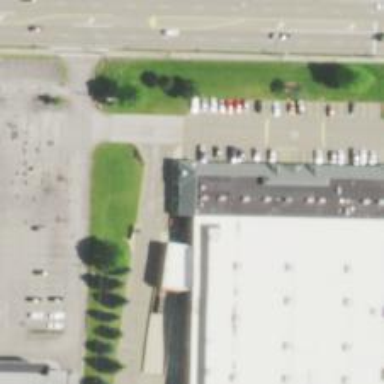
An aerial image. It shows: Post office.